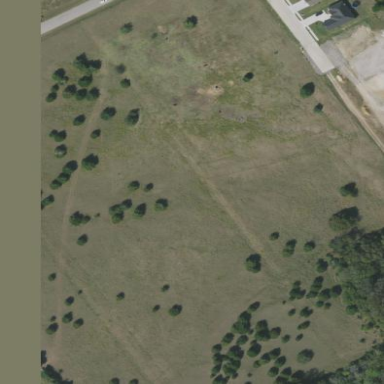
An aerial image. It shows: Grassy plot in zoning area.